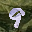
Label: 9